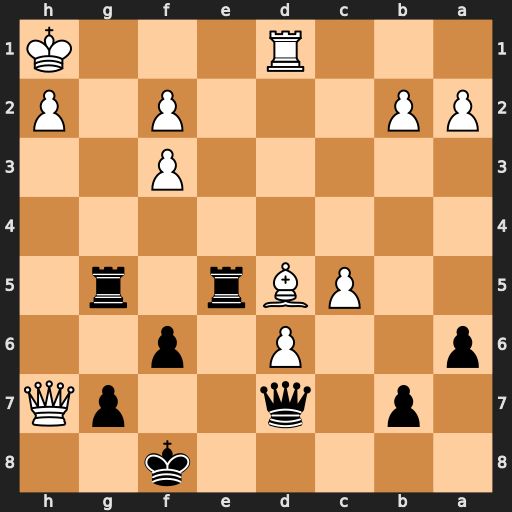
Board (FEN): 5k2/1p1q2pQ/p2P1p2/2PBr1r1/8/5P2/PP3P1P/3R3K
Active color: b
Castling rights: -
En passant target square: -
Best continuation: Rxd5 Rxd5 Rxd5